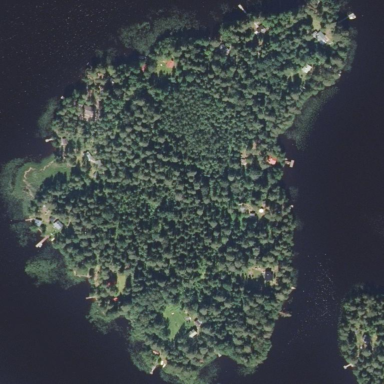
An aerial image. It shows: Islet surrounded by woodland.